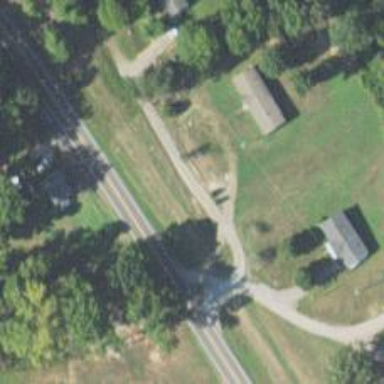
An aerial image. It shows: Secondary road.